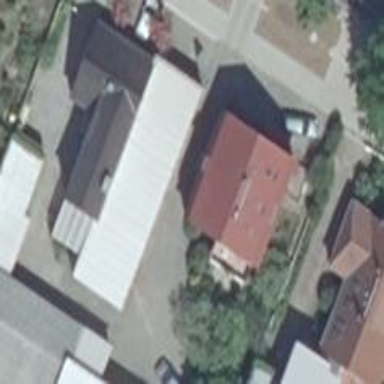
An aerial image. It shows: Building with skillion roof shape.